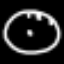
Label: clock